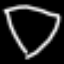
Label: diamond